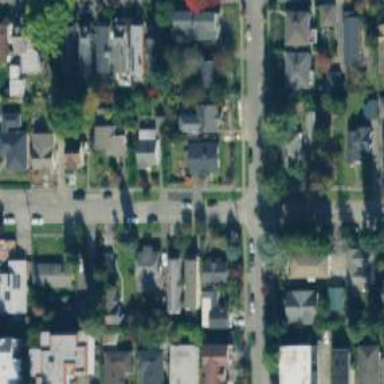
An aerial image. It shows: Residential road with separate asphalt sidewalk.